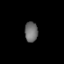
Tissue: prostate
Cell type: Endothelial cells
Senescence score: 0.7506
Nuclear area (px): 257
Mean DAPI intensity: 110.191